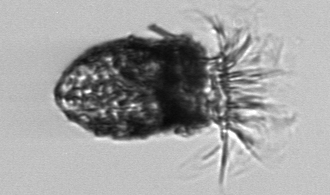
Label: Stenosemella_pacifica